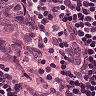
Metastatic tissue present: yes